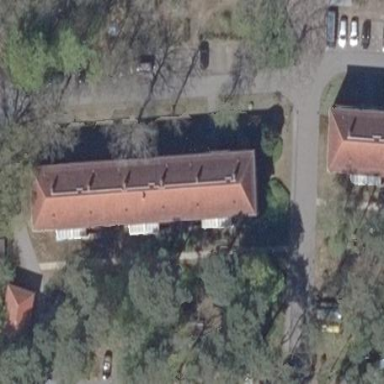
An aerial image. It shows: Hipped-roof building with apartments.